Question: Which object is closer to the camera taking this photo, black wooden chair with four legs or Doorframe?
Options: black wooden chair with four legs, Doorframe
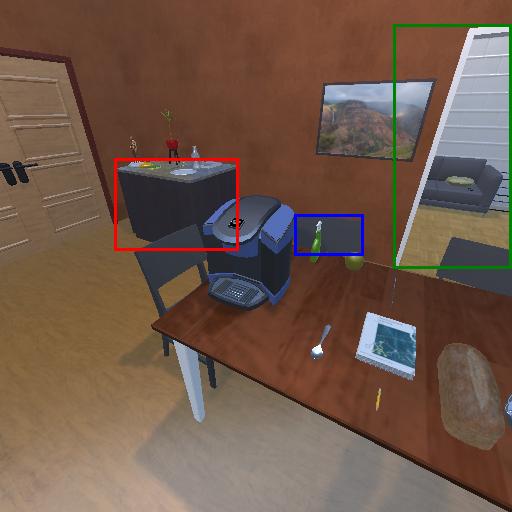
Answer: black wooden chair with four legs